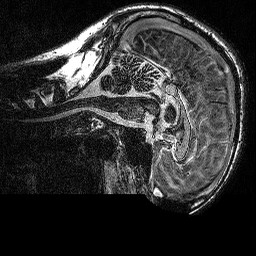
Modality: MP2RAGE
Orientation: sagittal
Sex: male
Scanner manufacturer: siemens
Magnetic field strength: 3 T
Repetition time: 5 s
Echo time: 0.00292 s